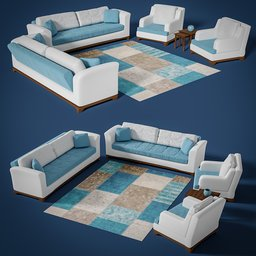
Label: furniture